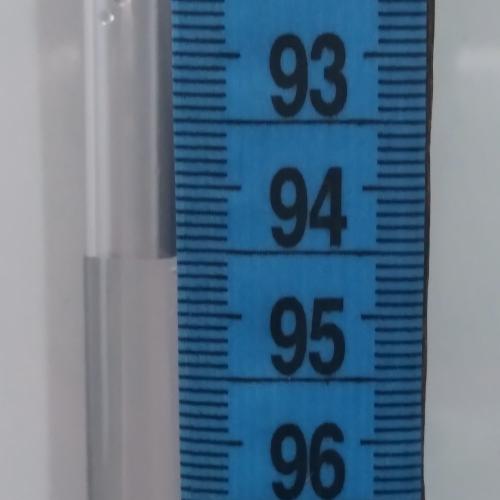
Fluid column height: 94.6 cm